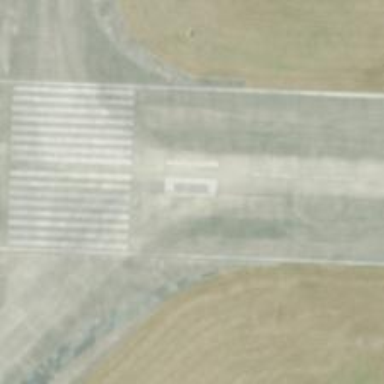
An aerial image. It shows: View of taxiway at the airport.